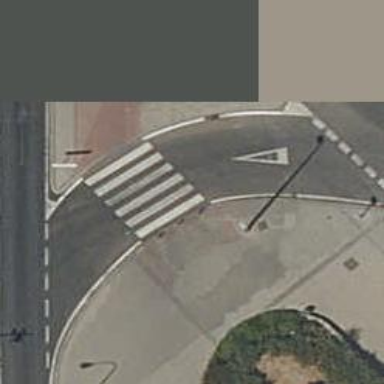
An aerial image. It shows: Uncontrolled road crossing.